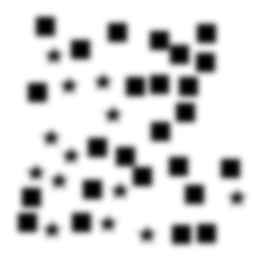
Squares: 25
Triangles: 0
Stars: 13
Total shapes: 38